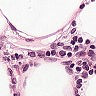
Metastatic tissue present: no